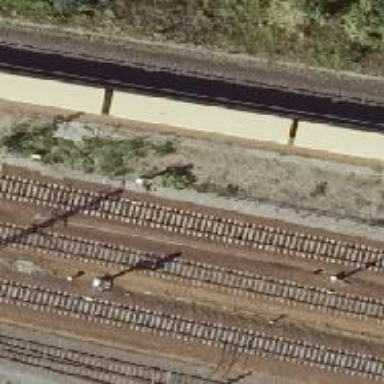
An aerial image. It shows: Railway signal.